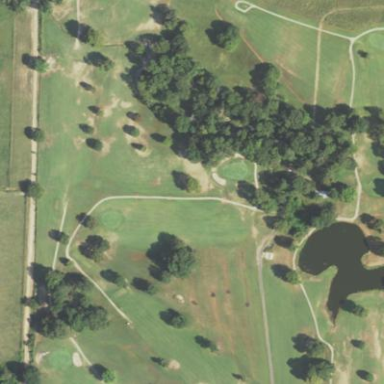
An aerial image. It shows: Golf course surrounded by greenery.